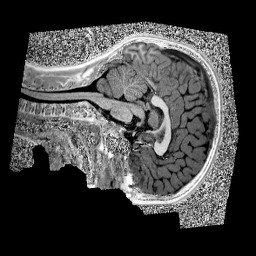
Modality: UNIT1
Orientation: sagittal
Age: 10
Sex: male
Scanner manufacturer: siemens
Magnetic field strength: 3 T
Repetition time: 4 s
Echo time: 0.00299 s